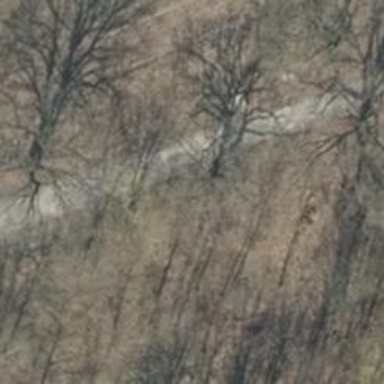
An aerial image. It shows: Row of deciduous broadleaved trees.